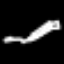
Label: pencil